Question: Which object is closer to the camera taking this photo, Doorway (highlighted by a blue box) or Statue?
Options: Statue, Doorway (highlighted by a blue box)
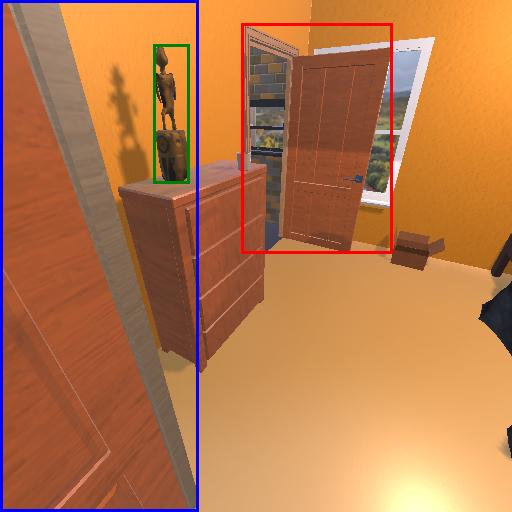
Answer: Statue